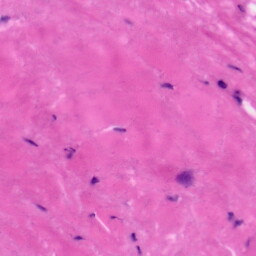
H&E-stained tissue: Tonsil